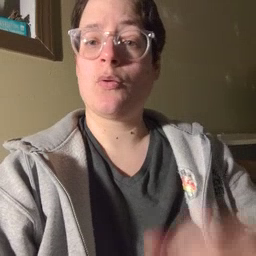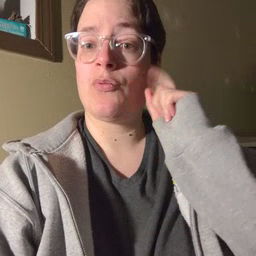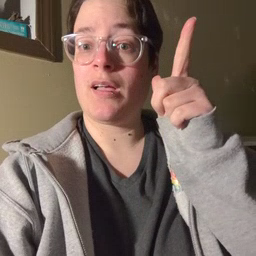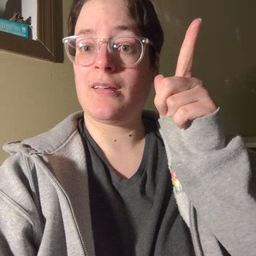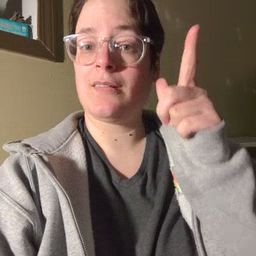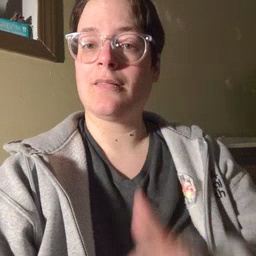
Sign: wake